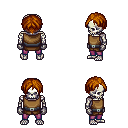
a pixel art fantasy rpg character, male body template, skeleton, leather chest armor, magenta pants, brunette parted hairstyle, metal gloves, four views (front, back, left, right), 2x2 character sprite sheet, small pixel art, hard edges, no anti-aliasing